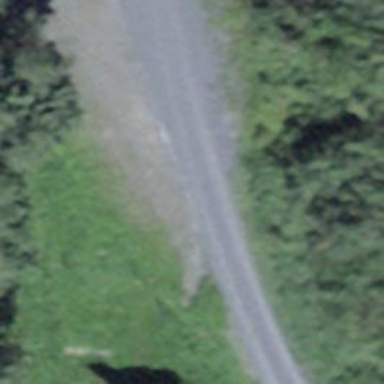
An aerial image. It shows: Well-maintained track road of grade 1.